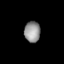
Tissue: skin
Cell type: Epithelial cells
Senescence score: 0.1895
Nuclear area (px): 331
Mean DAPI intensity: 144.674